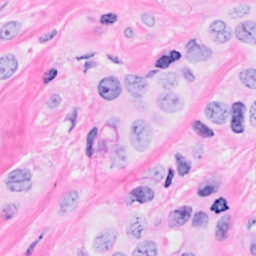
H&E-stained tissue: Breast